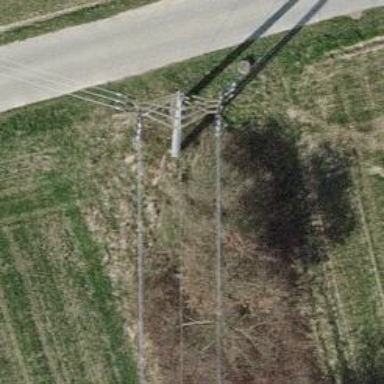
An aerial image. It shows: Power line with three cables.